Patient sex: M
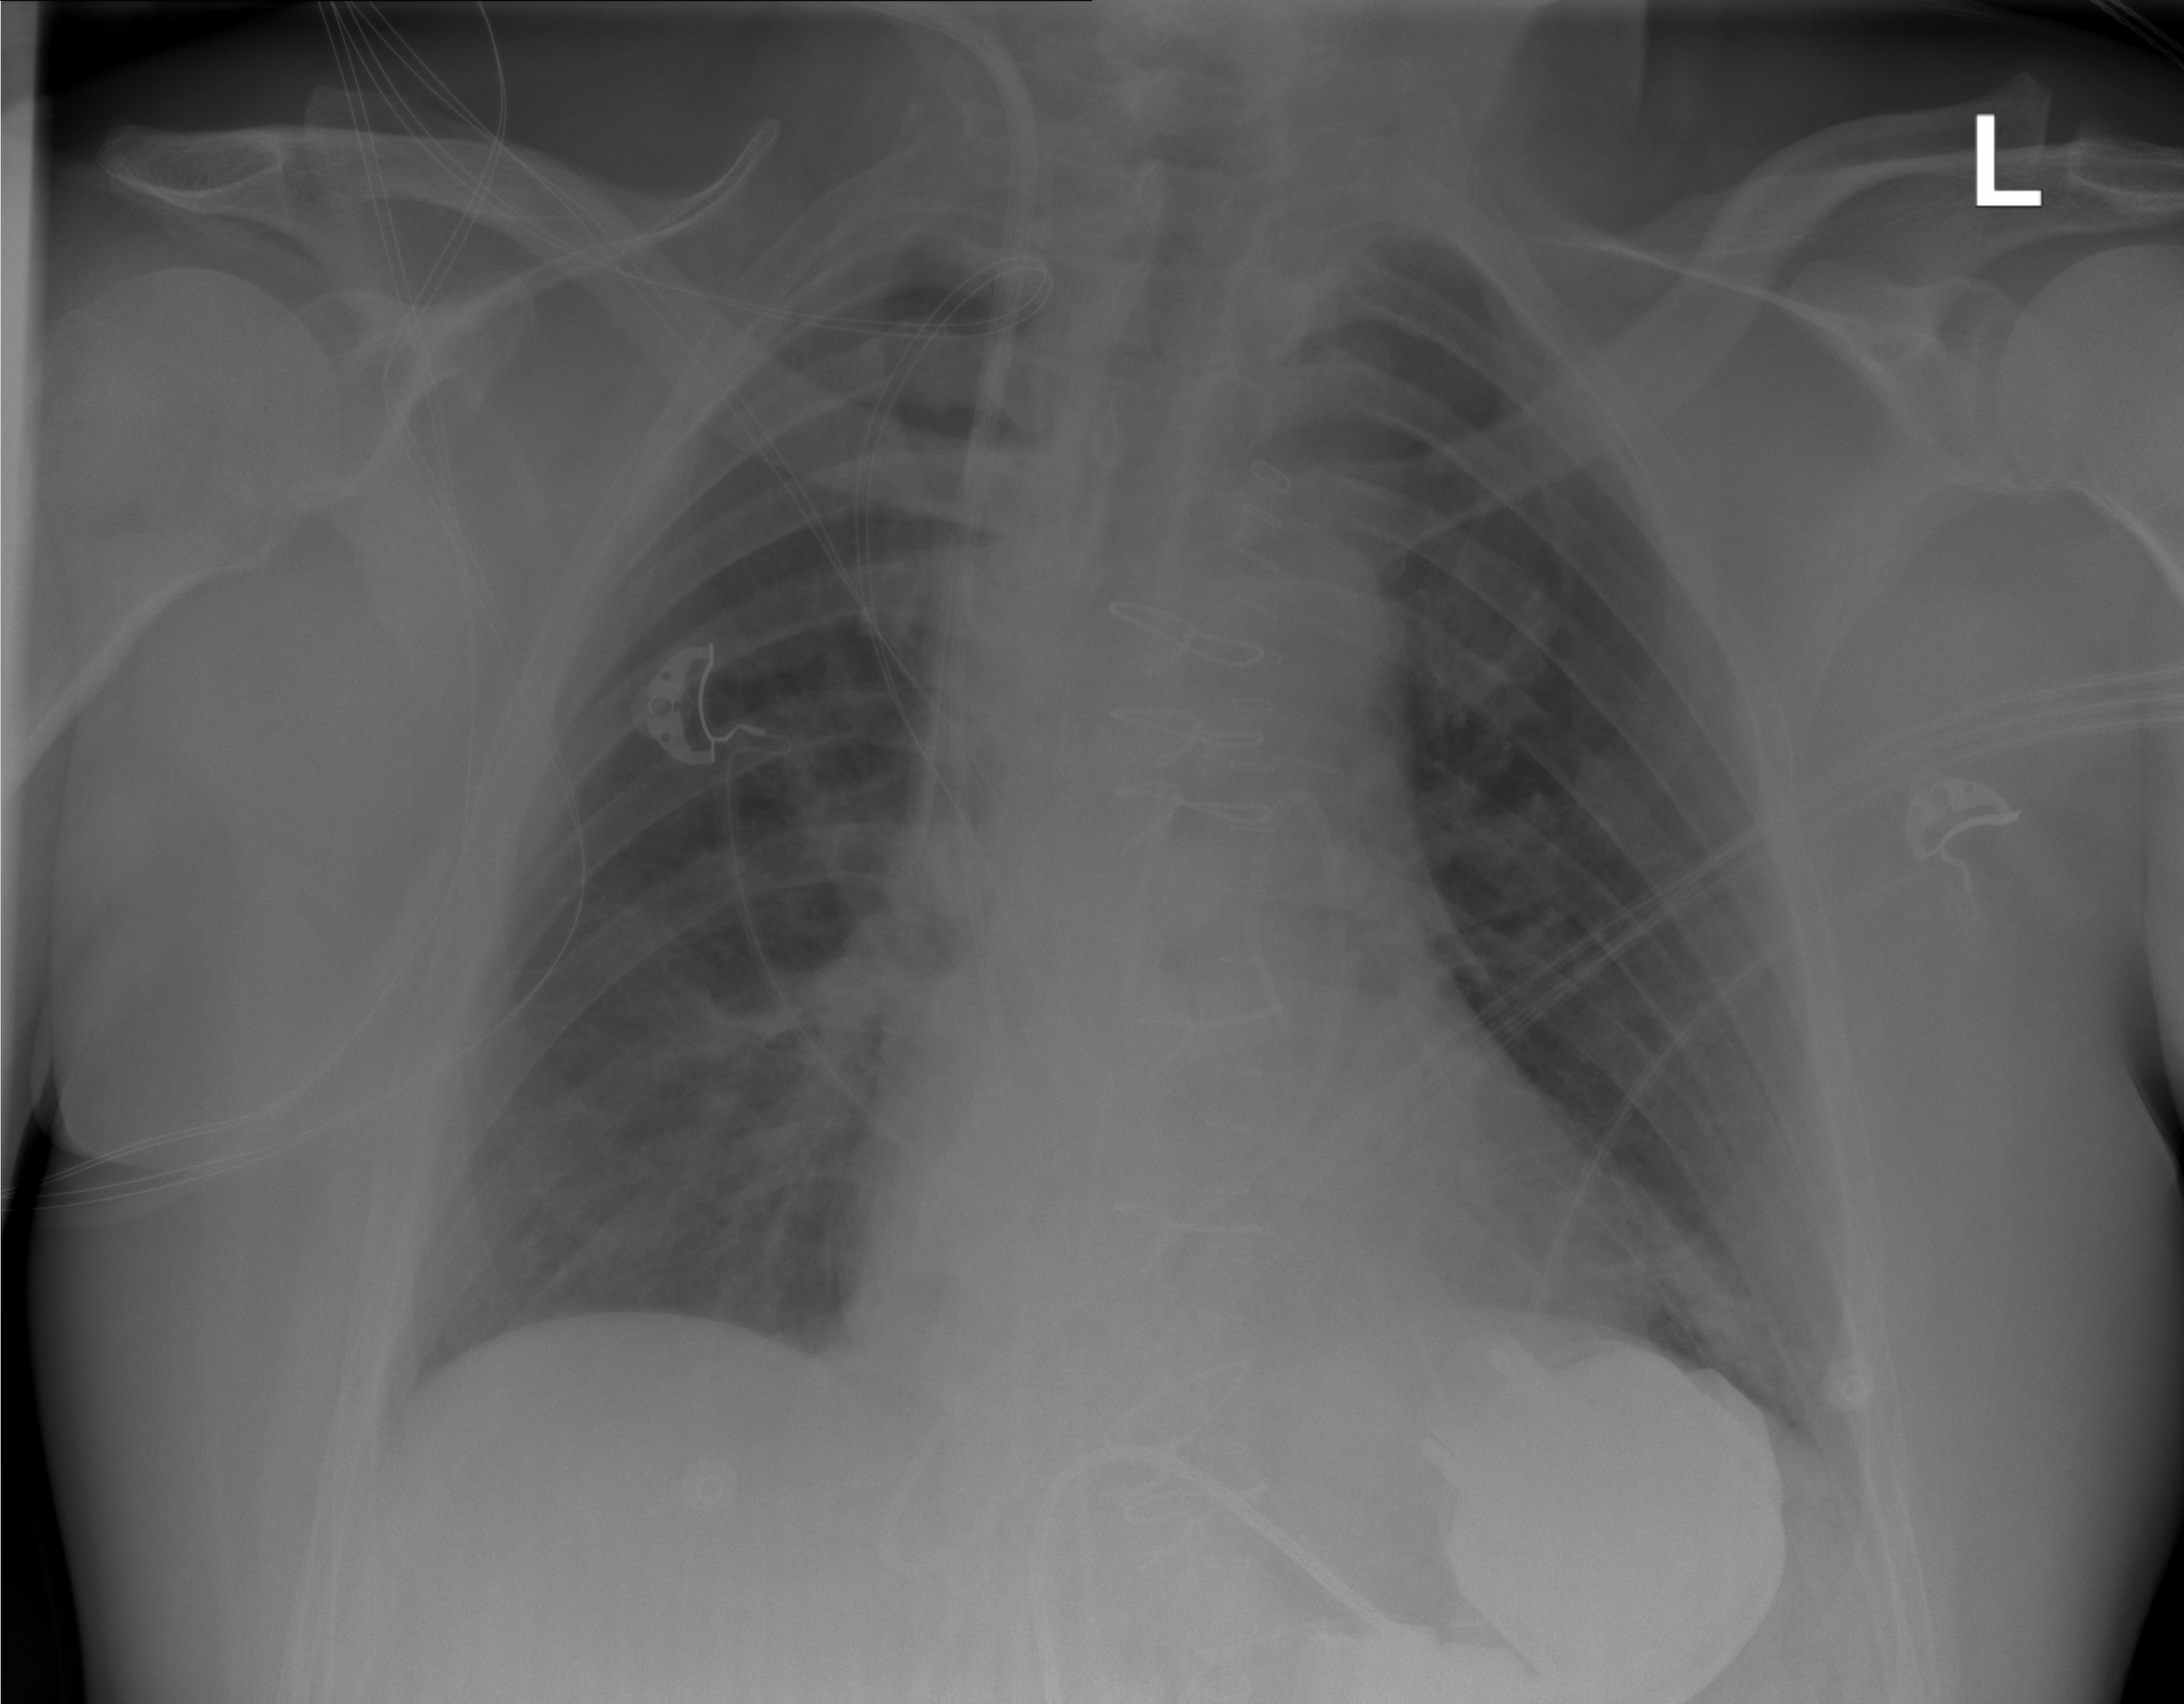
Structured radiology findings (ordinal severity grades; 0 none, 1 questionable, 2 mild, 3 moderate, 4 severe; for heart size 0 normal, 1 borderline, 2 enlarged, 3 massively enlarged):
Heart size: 1
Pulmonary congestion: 0
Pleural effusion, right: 0
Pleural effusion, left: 0
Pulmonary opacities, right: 0
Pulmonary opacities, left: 0
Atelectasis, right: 0
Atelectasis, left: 2